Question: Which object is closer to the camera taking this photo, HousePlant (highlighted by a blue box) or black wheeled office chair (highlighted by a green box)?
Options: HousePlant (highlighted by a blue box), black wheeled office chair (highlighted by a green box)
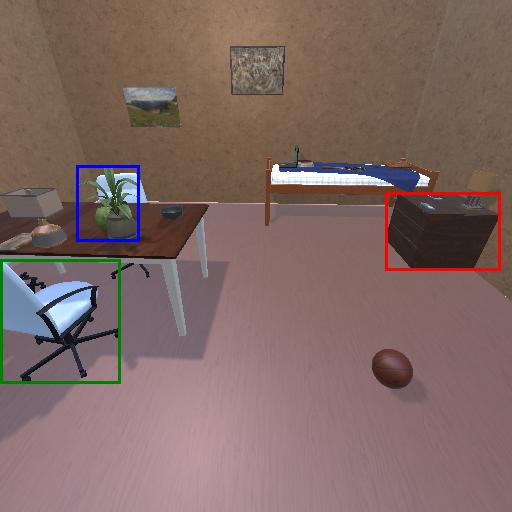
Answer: HousePlant (highlighted by a blue box)